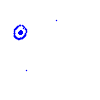
Particle: kaon